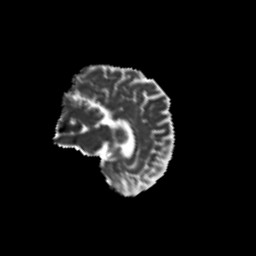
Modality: MD
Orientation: sagittal
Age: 63
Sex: female
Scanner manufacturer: siemens
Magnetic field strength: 3 T
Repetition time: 8.6 s
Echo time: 0.095 s